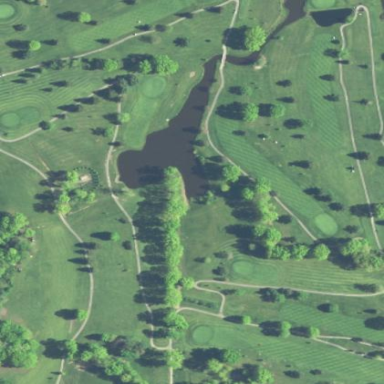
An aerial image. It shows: Golf course.